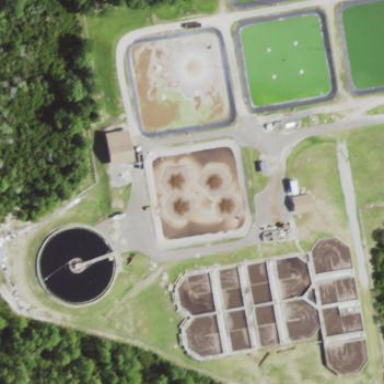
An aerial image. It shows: Body of wastewater.